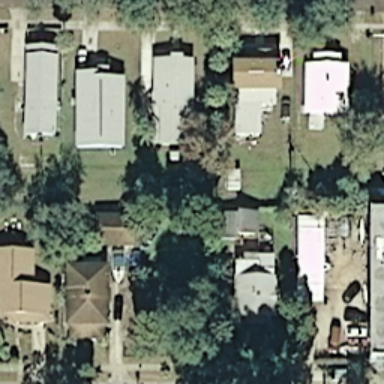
It is a medium residential area with houses surrounded by lawn and plants .